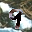
Label: 9